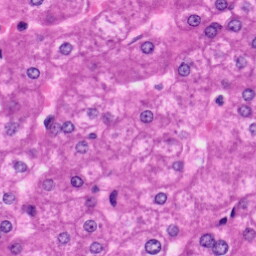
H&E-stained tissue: Liver